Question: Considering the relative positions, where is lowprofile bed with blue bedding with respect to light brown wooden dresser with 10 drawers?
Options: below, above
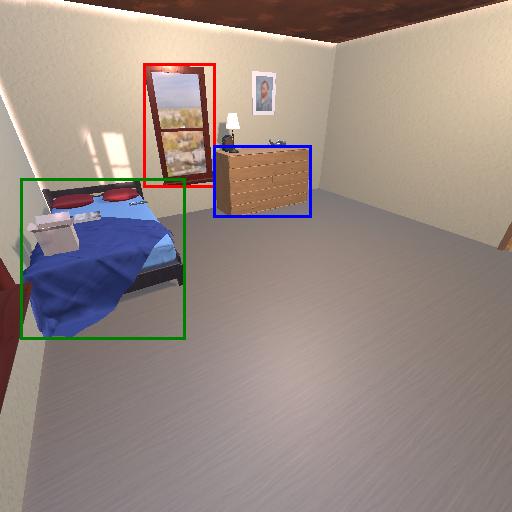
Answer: below